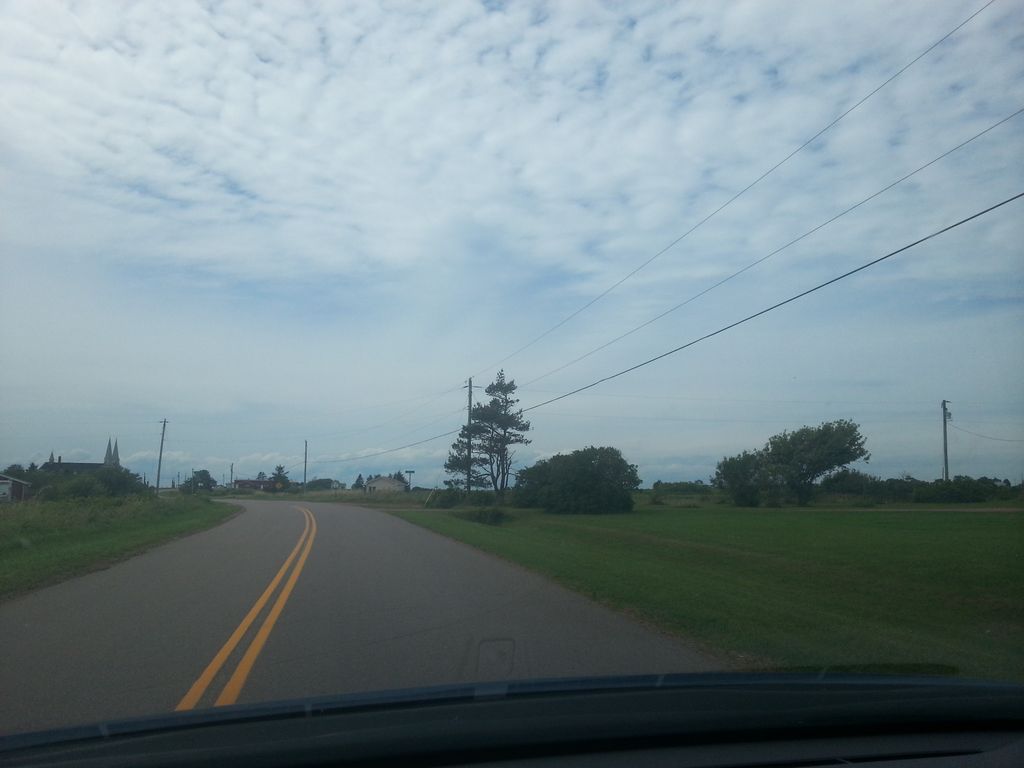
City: charlottetown